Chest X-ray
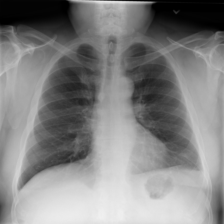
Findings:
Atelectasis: negative
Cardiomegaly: negative
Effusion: negative
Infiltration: negative
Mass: negative
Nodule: negative
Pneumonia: negative
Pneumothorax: negative
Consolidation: positive
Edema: negative
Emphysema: negative
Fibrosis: negative
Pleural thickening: negative
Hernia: negative